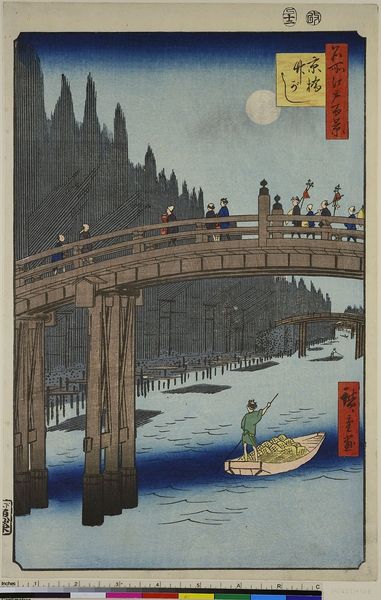
Titel: Die Kyo-Brücke und Bambus-Felder, Blatt 76 aus der Serie: 100 berühmte Ansichten von Edo
Künstler: Utagawa Hiroshige
Standort: Hamburg
Institution: Museum für Kunst und Gewerbe Hamburg
Schlagwörter: baum, himmel, mann, schatten, wasser, bäume, fluss, menschen, holz, kleid, nacht, haus, brücke, sonne, pflanzen, wald, boot, holzschnitt, japan, schiff, schrift, passanten, transport, vegetation, schriftzeichen, mond, asien, druckgraphik, druckgrafik, china, bambus, viadukt, zeit, farbholzschnitt, vollmond, nachtbild, korea, edo, reproduktionen, druckerzeugnisse, pflanzenabbildung, aquädukt, ukiyo